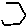
Label: hexagon